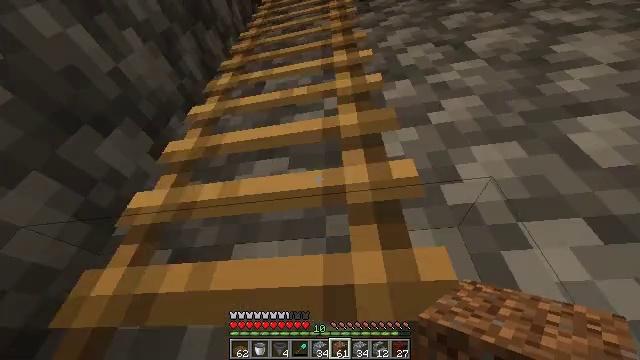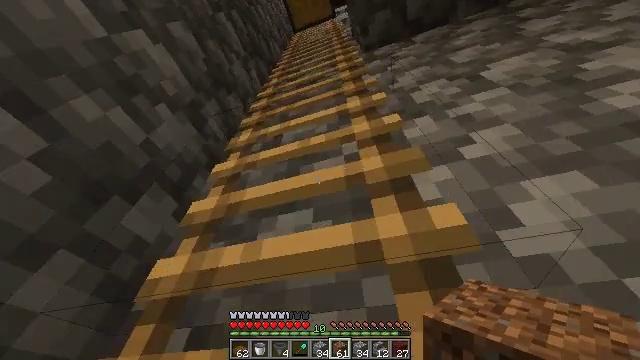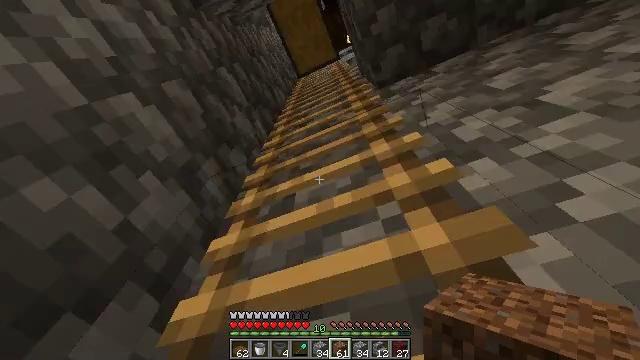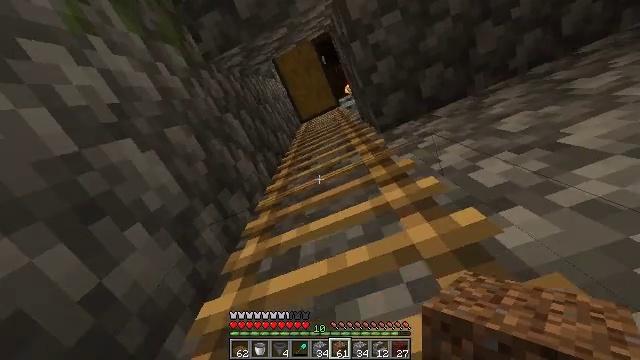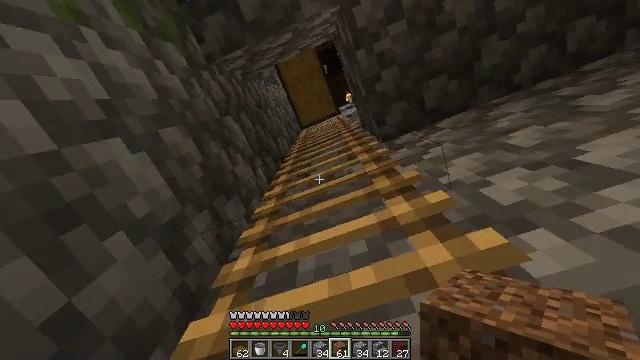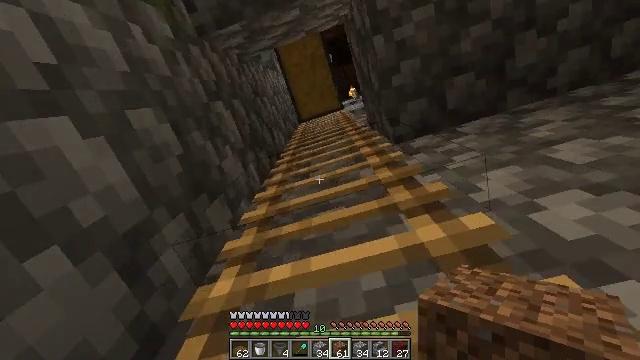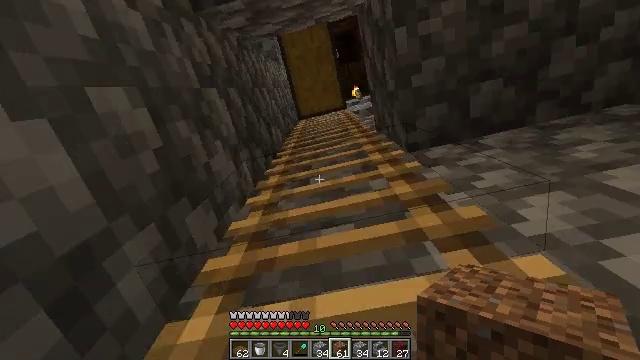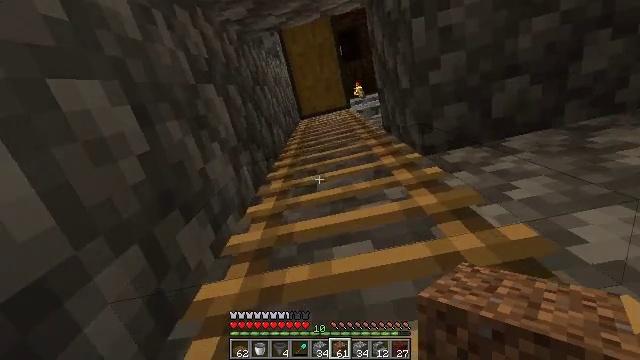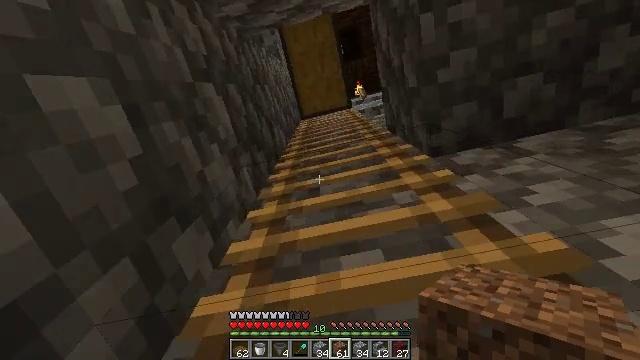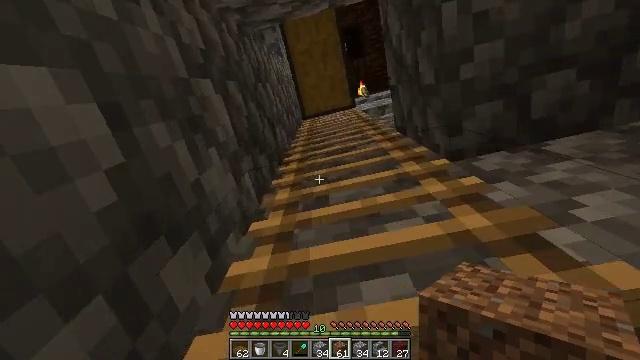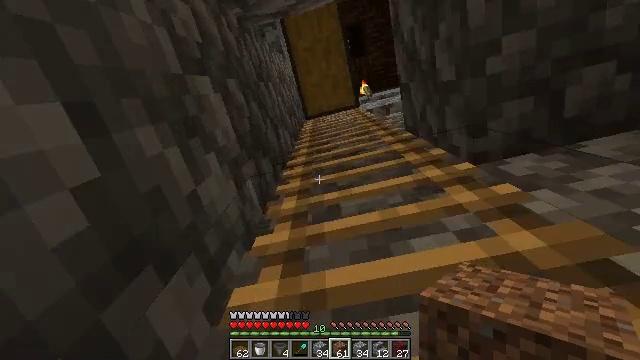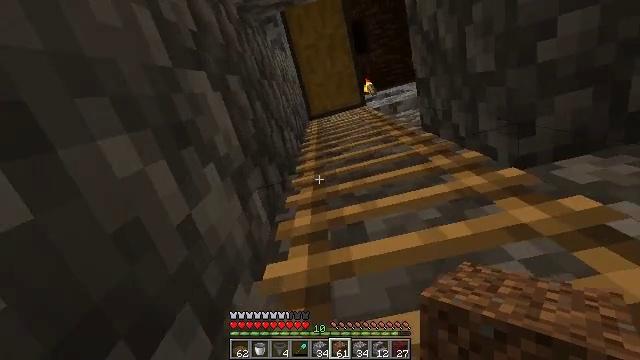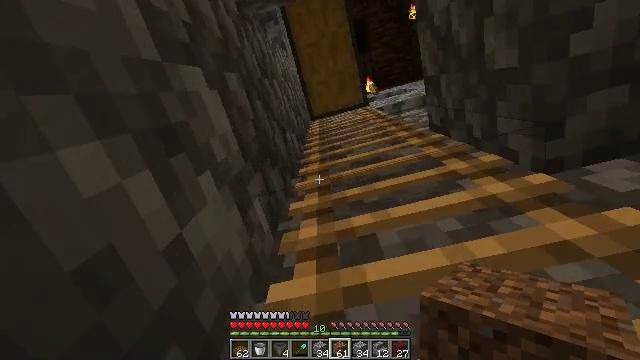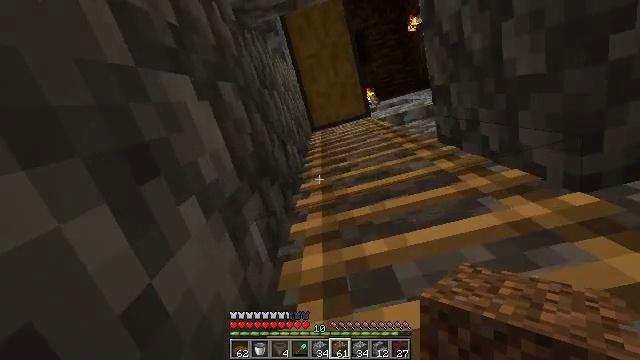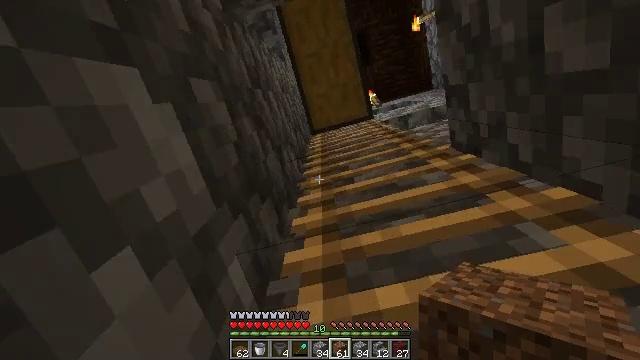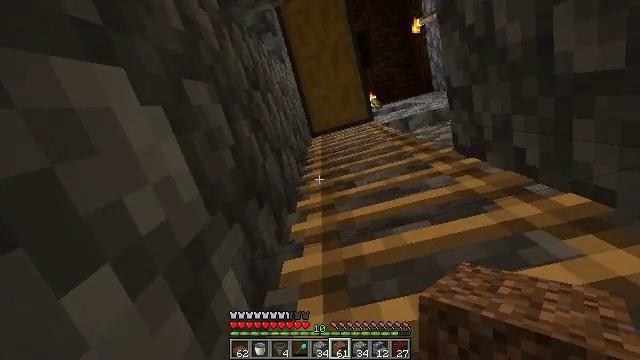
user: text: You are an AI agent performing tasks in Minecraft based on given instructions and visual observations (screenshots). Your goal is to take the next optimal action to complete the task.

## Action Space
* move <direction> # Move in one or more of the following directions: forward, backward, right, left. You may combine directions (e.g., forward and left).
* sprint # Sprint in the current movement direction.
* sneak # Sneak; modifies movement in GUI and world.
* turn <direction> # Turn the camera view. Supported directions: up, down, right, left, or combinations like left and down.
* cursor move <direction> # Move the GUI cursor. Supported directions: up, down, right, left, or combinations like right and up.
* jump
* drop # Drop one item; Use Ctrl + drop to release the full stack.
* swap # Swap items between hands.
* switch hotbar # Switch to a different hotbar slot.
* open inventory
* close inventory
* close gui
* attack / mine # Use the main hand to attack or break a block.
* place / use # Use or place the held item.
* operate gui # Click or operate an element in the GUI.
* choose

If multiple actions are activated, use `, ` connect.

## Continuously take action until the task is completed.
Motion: motion action
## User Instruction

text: Use the crafting table to get a cobblestone wall.
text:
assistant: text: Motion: move forward, turn left and up
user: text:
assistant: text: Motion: move forward, turn left and up
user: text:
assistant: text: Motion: move forward, turn up
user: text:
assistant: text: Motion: move forward, turn right and up, jump
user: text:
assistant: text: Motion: move forward, turn right, jump
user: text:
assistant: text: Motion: move forward, turn right, jump
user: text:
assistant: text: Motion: move forward, jump
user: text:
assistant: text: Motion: move forward, jump
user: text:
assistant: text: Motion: move forward, jump
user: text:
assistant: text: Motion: move forward, jump
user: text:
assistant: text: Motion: move forward, turn left, jump
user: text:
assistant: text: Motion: move forward, jump
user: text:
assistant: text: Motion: move forward, turn up, jump
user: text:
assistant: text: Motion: move forward, sprint, jump
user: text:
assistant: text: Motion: move forward, sprint, jump
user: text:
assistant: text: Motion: move forward, sprint, jump
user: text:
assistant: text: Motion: move forward, jump
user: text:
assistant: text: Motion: move forward, jump
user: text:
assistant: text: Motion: move forward, jump
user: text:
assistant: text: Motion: move forward, jump
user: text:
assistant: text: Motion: move forward, jump
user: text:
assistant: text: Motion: move forward, jump
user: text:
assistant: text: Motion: move forward, sprint, turn right, jump
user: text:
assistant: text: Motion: move forward, sprint, turn right, jump
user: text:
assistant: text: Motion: move forward, sprint, turn right, jump
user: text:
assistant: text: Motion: move forward, sprint, turn right, jump
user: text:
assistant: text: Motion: move forward, turn right and down, jump
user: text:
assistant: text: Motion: move forward, turn right and down, jump
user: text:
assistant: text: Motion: move forward, turn right and down, jump
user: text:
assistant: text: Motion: move forward, sprint, turn right and down, jump